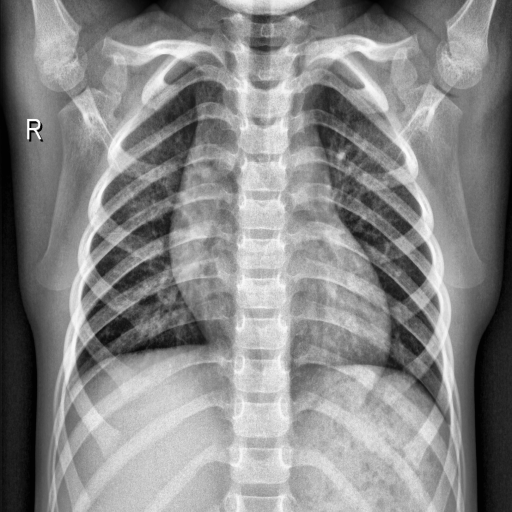
Finding: NORMAL